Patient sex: F
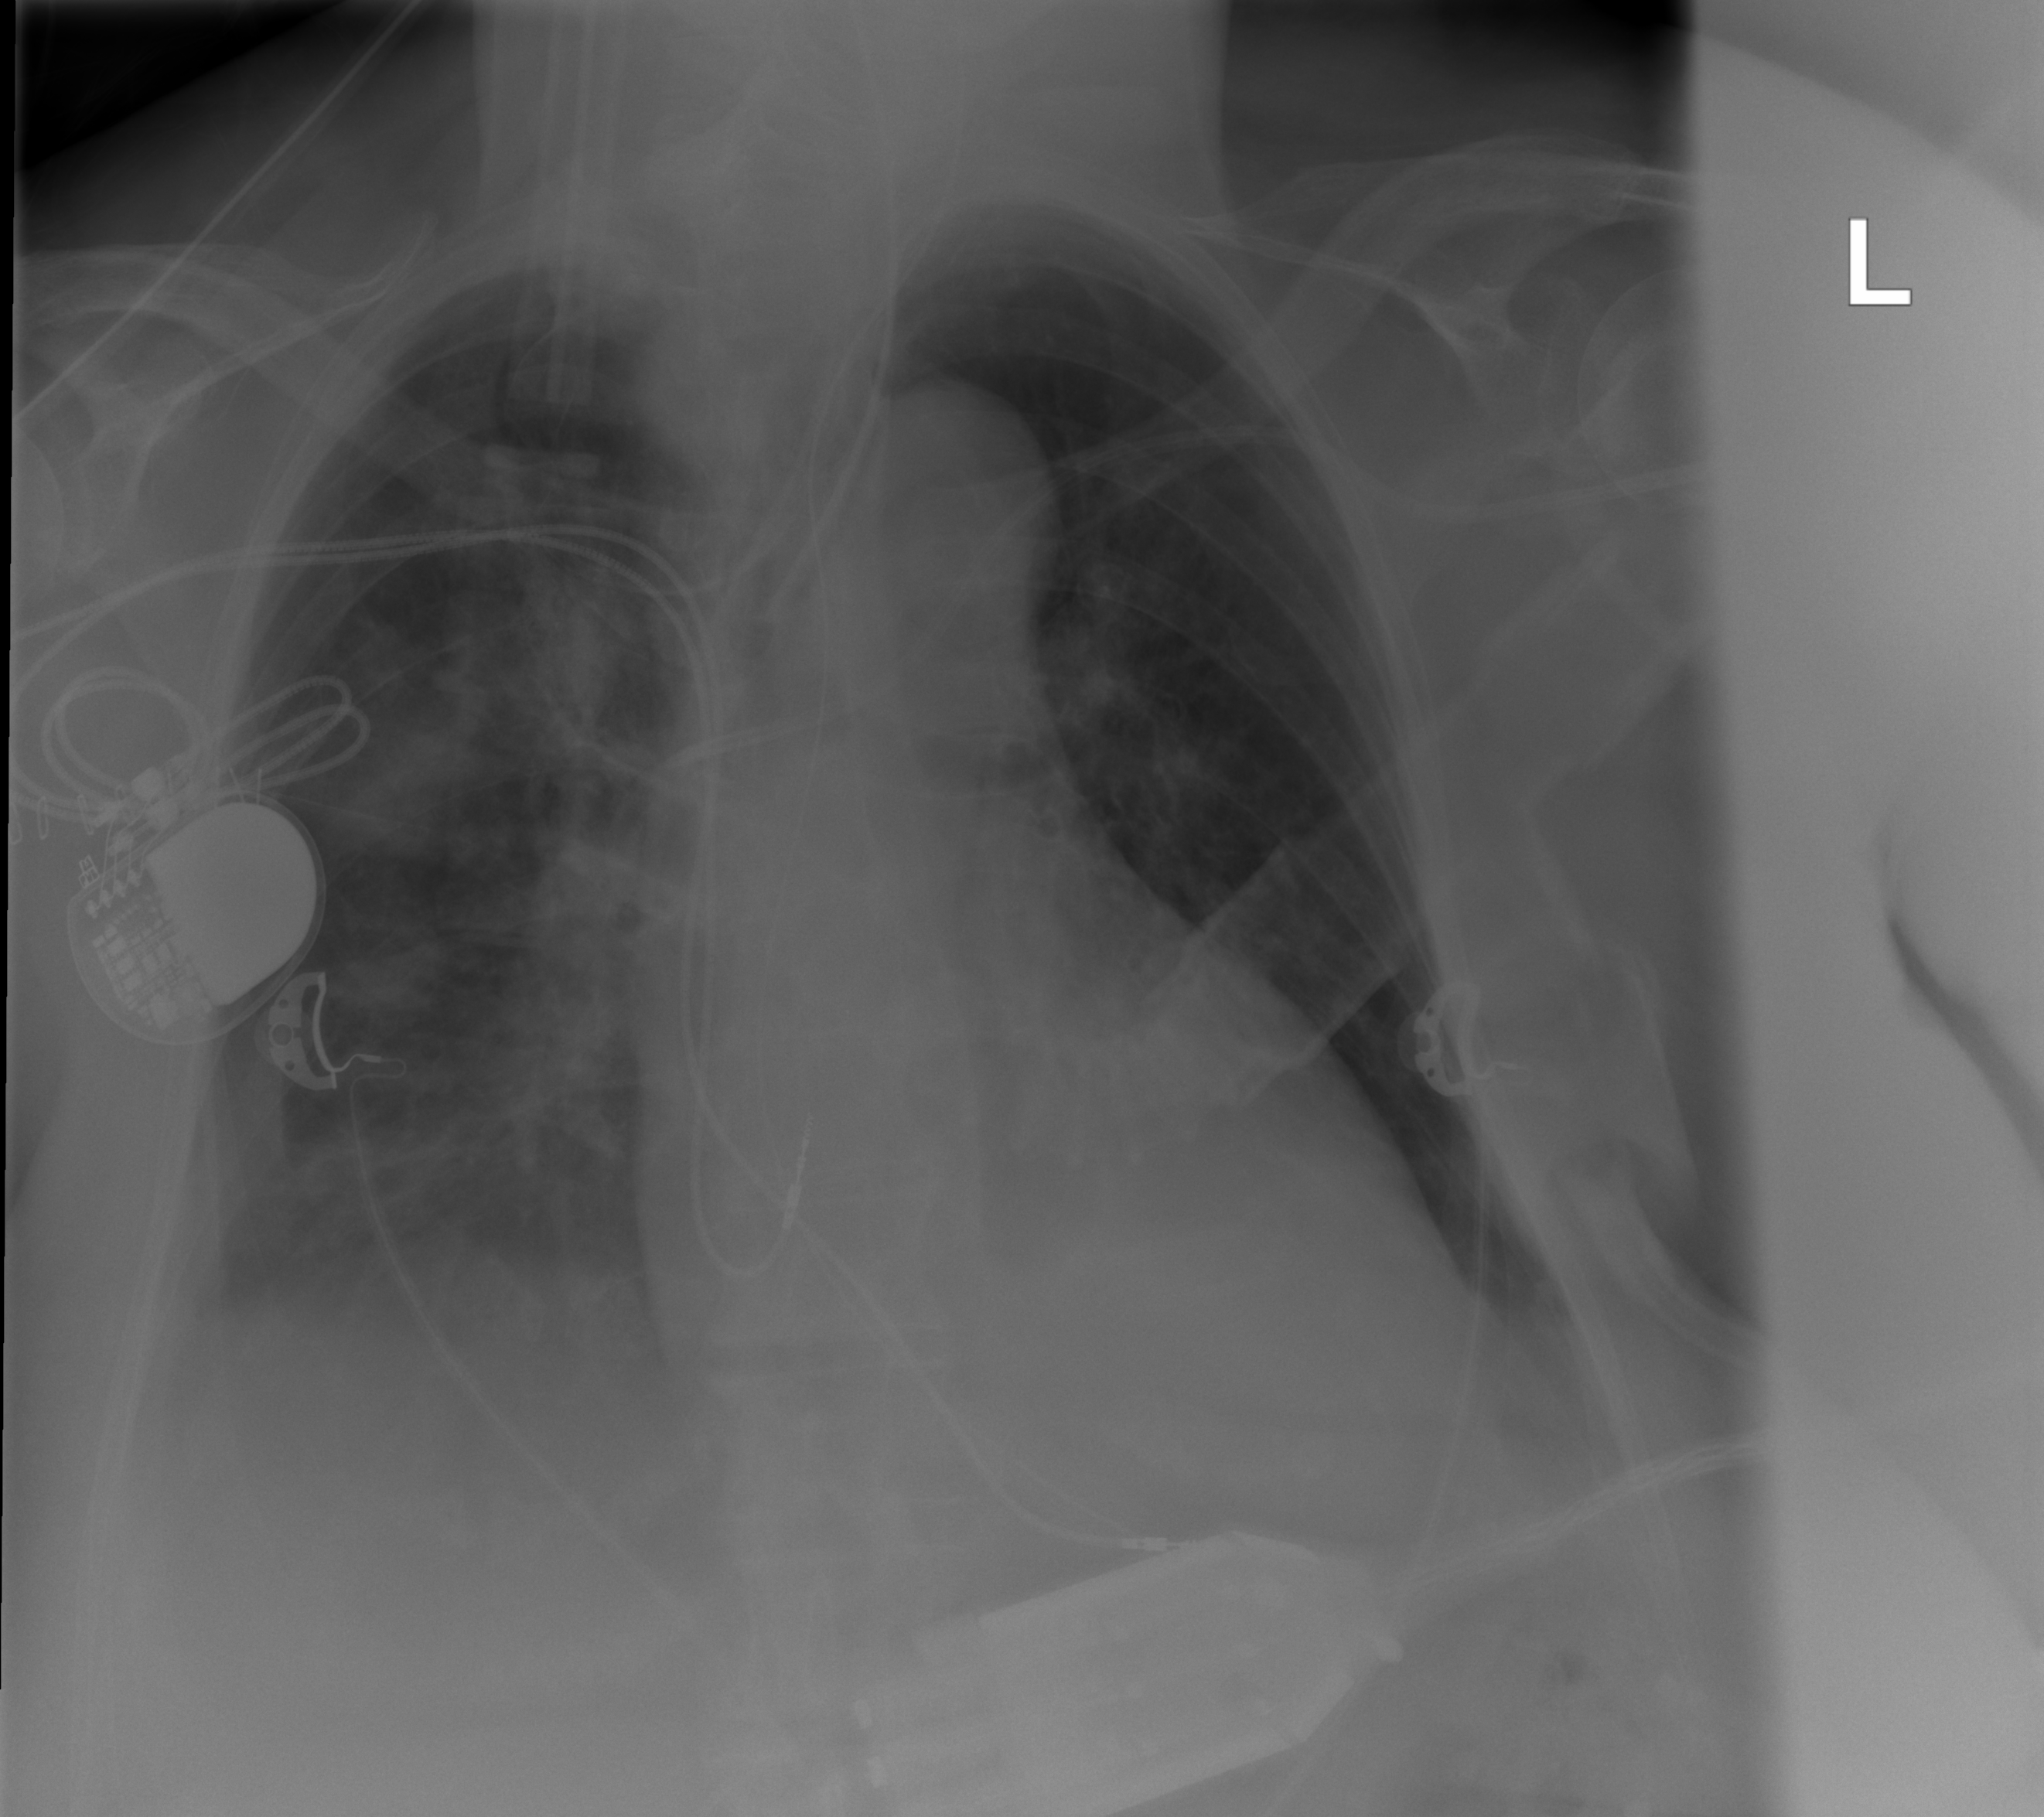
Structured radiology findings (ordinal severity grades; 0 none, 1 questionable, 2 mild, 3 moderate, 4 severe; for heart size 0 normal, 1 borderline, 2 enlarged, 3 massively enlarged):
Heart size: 0
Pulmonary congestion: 0
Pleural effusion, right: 3
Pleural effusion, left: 0
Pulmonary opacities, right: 3
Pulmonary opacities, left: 0
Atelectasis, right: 2
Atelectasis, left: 0